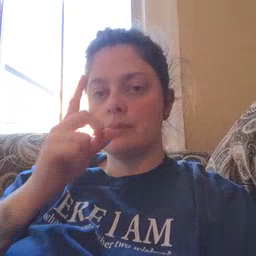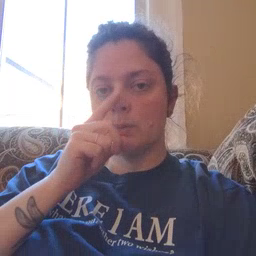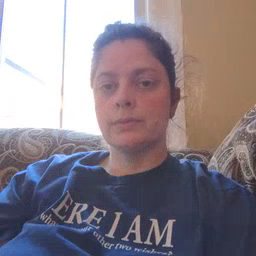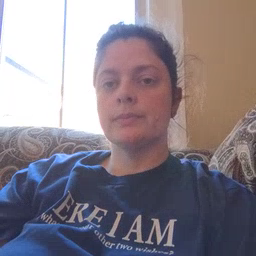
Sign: mouse